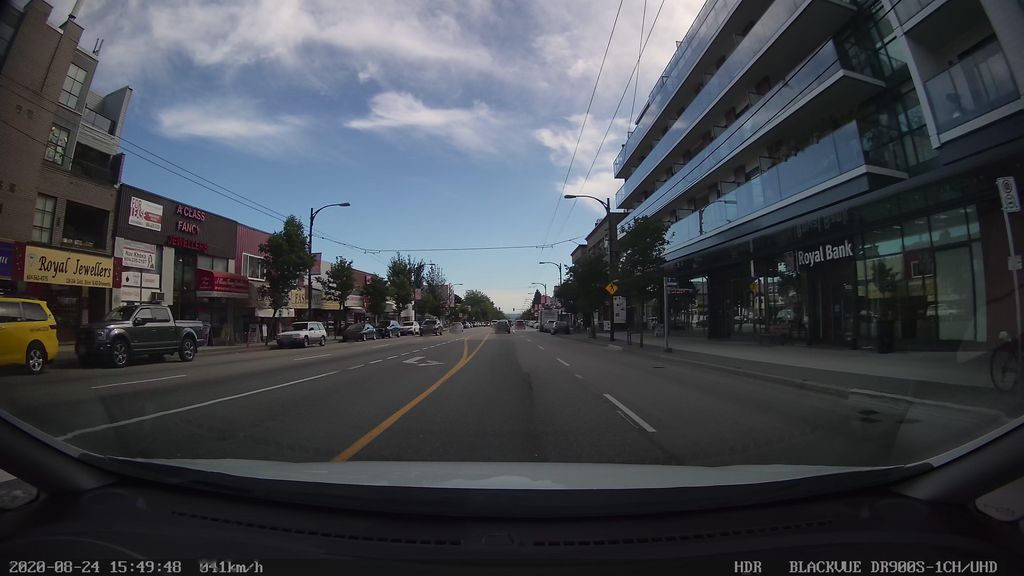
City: vancouver